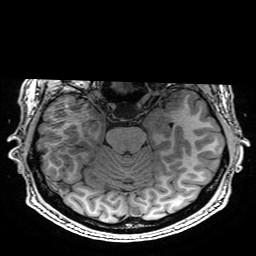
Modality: T1w
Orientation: coronal
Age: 20
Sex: male
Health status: healthy